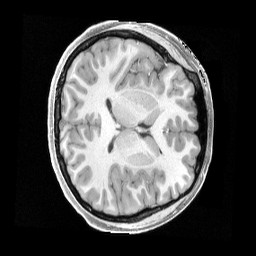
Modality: T1w
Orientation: axial
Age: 19
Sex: female
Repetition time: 2.4 s
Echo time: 0.00222 s